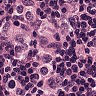
Metastatic tissue present: yes